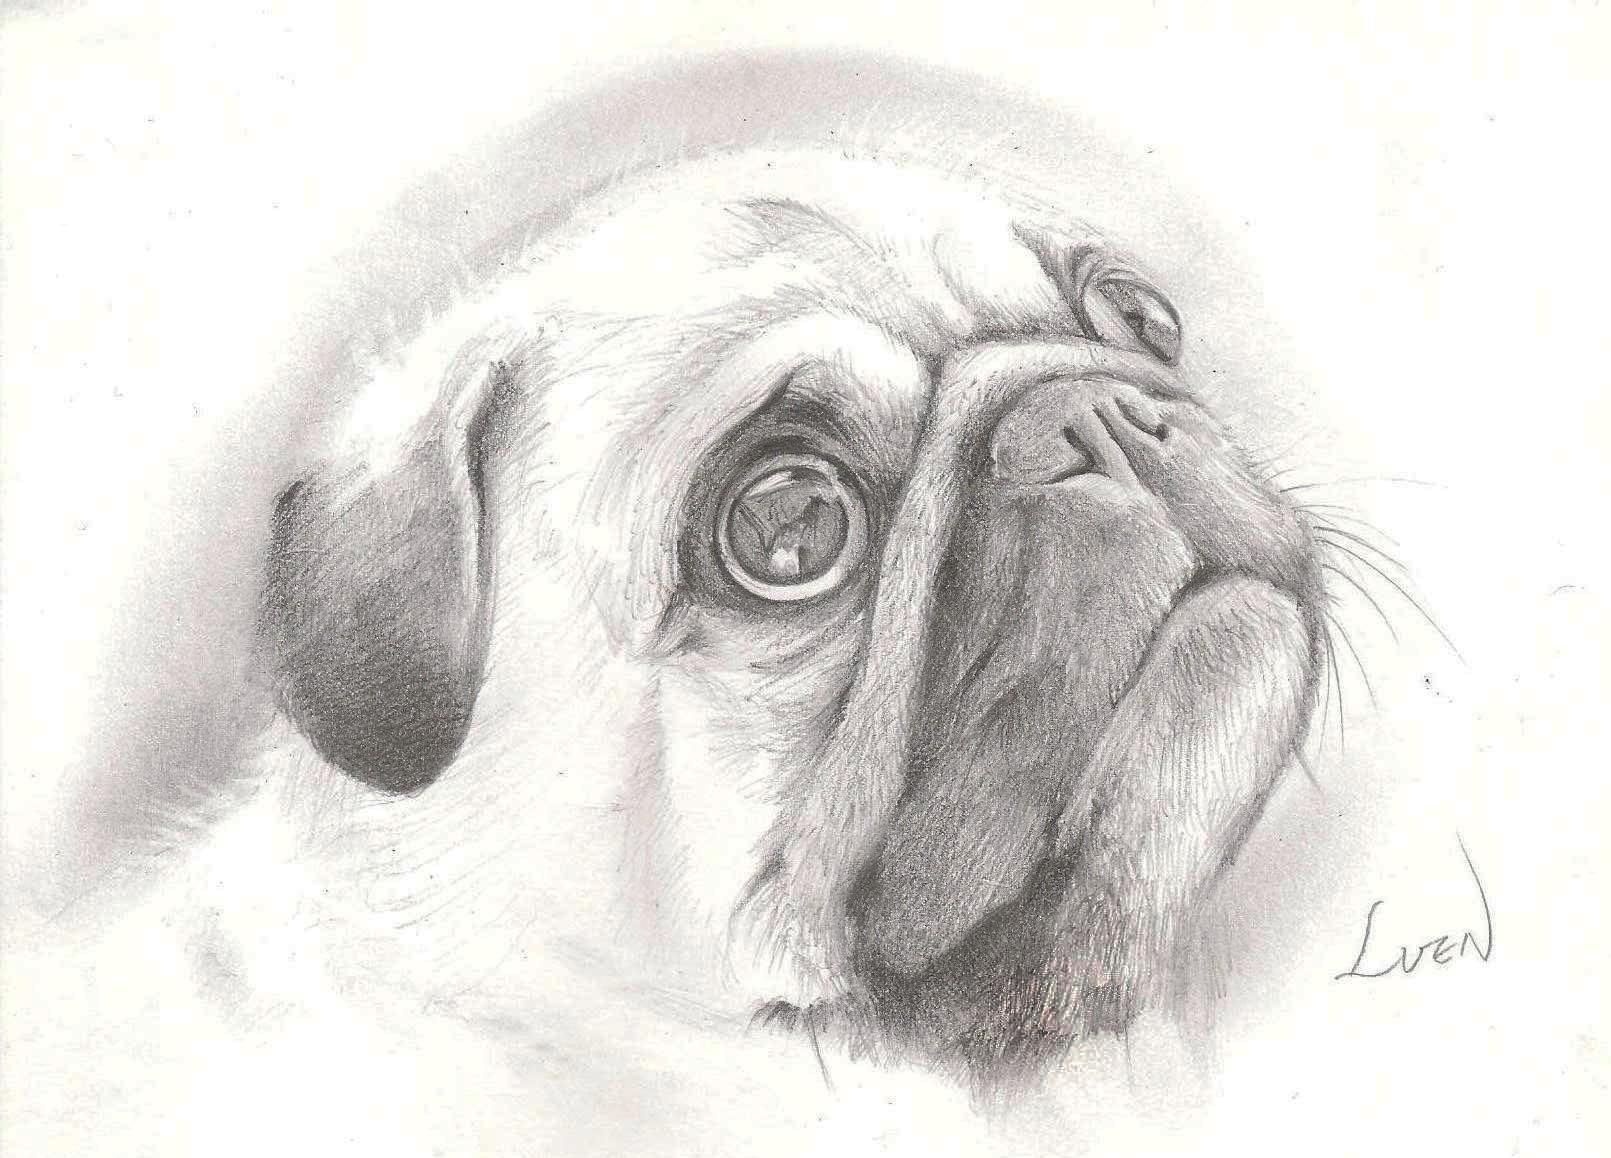
Label: pug, pug-dog